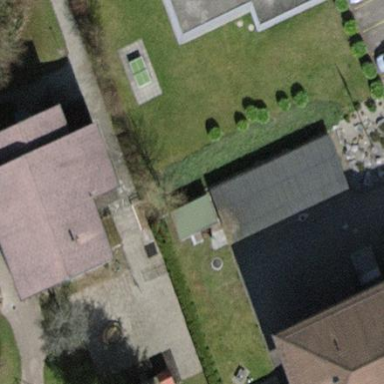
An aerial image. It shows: Carport structure.